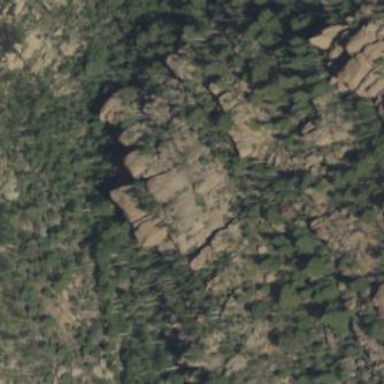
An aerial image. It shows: Landscape dominated by bare rock.